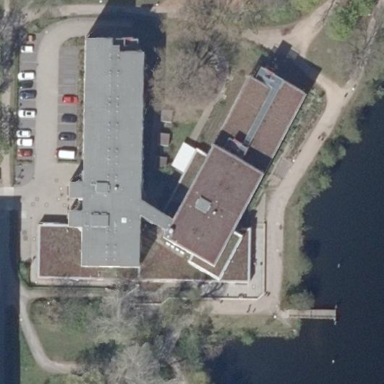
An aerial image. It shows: Dark red building with flat roof.